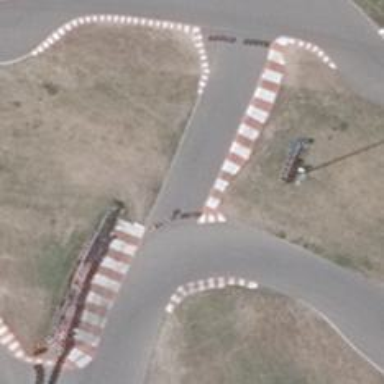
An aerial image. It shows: Service karting raceway.